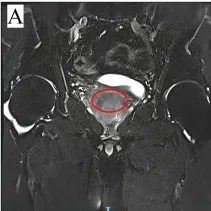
Imaging and pathology findings at the patient's first visit. The prostate MRI at T2-weighted images revealed the presence of nodular patchy hypointense lesion in the migratory zone in the direction of points 9-11.
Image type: radiology (mri)